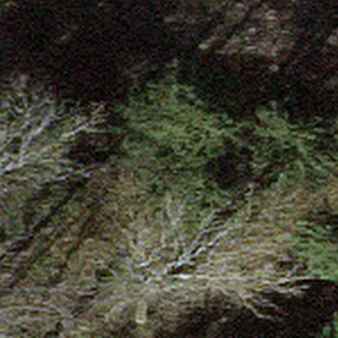
Label: other